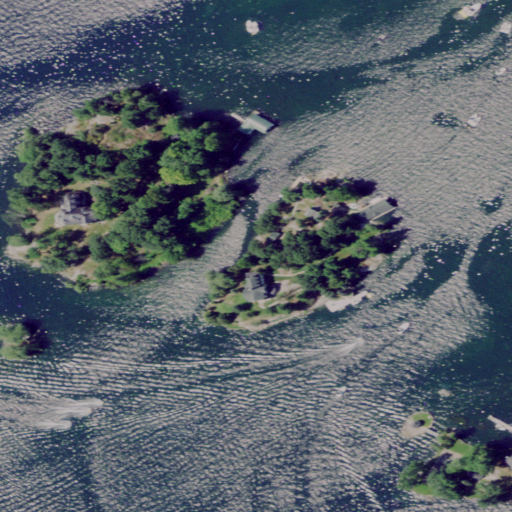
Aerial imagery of island in New York named Sunnyside Island containing open water, mixed forest, grassland, and shrub